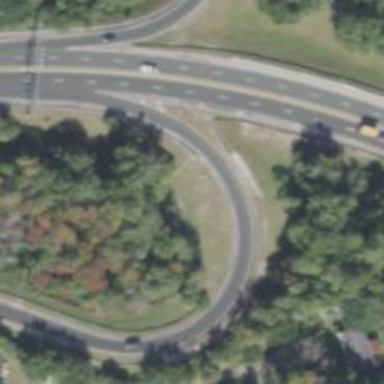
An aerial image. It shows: Primary link highway with asphalt surface.